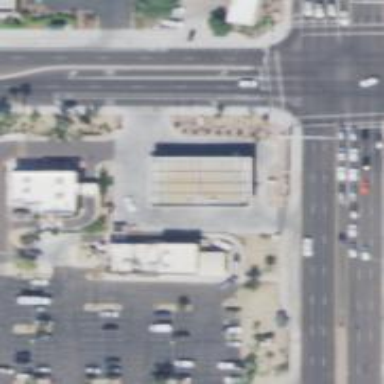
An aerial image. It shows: Convenience shop.